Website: crate-barrel
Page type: payment
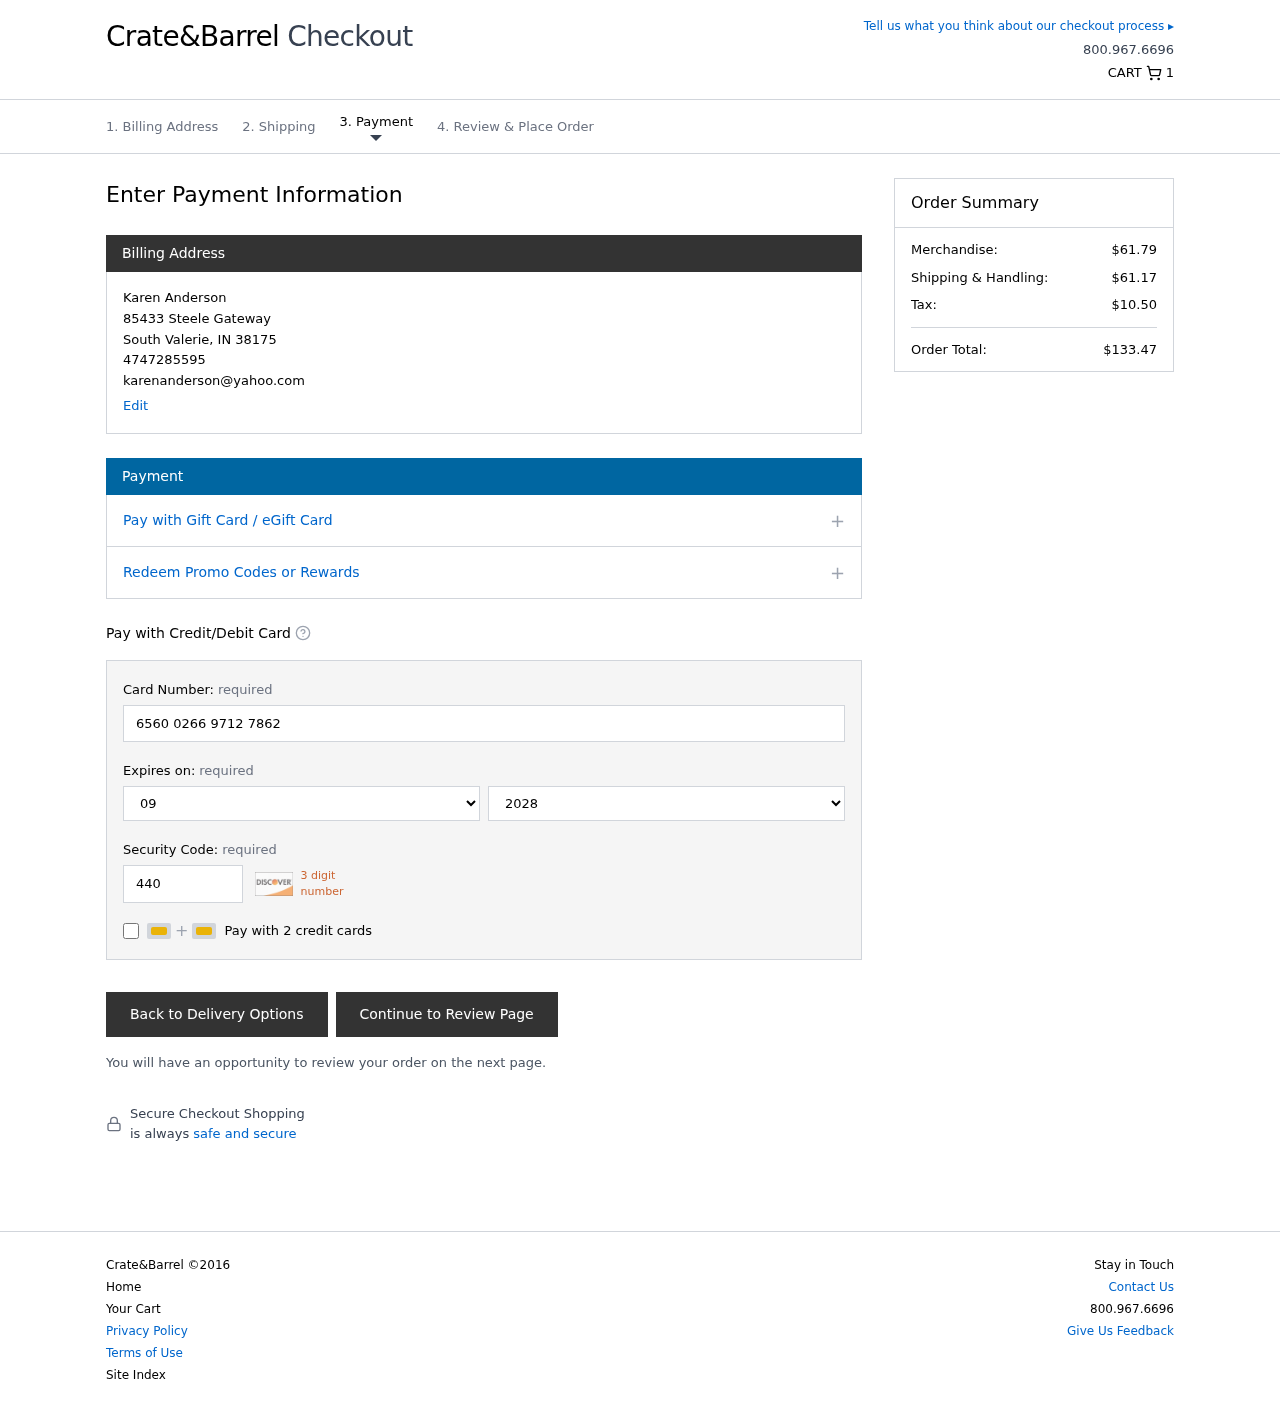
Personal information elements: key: PII_CARD_CVV
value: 440
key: PII_CARD_EXPIRY_MONTH
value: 09
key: PII_CARD_EXPIRY_YEAR
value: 28
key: PII_CARD_NUMBER
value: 6560 0266 9712 7862
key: PII_CITY
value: South Valerie
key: PII_EMAIL
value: karenanderson@yahoo.com
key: PII_FULLNAME
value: Karen Anderson
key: PII_PHONE
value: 4747285595
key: PII_POSTCODE
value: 38175
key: PII_STATE_ABBR
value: IN
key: PII_STREET
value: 85433 Steele Gateway
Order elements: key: ORDER_NUM_ITEMS
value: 1
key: ORDER_SUBTOTAL
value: $61.79
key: ORDER_SHIPPING_COST
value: $61.17
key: ORDER_TAX
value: $10.50
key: ORDER_TOTAL
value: $133.47